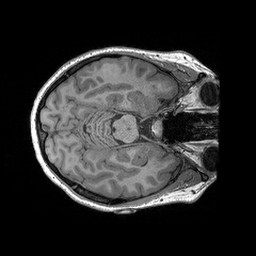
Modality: T1w
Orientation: axial
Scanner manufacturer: siemens
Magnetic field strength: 3 T
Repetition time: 2.3 s
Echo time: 0.00298 s